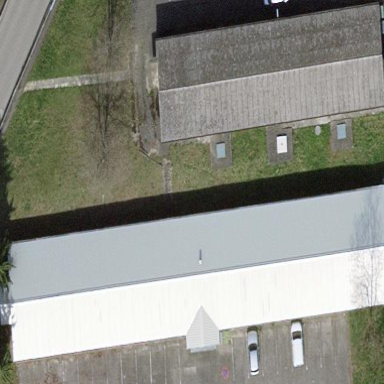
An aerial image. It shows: Office building with gabled roof.